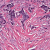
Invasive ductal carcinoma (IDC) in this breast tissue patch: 1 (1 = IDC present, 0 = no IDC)